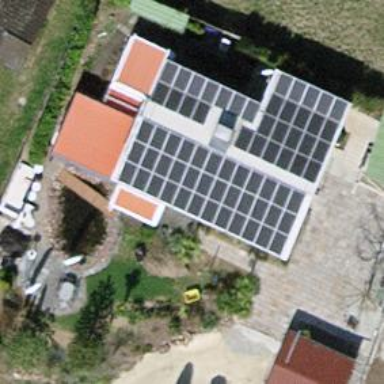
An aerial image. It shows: Solar power generator with photovoltaic panels.